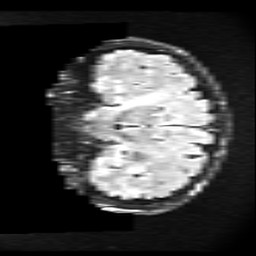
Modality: FLAIR
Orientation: coronal
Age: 36
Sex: male
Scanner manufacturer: ge
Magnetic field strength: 3 T
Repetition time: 11 s
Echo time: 0.1497 s